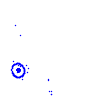
Particle: kaon